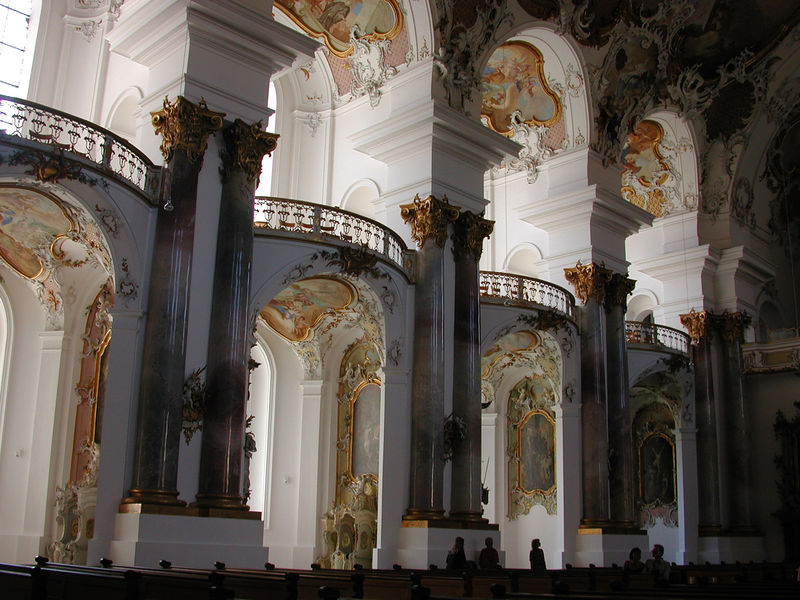
Titel: Klosterkirche Zwiefalten
Künstler: Johann Michael Fischer
Standort: Reutlingen, Kloster Zwiefalten (EU - D - BW)
Schlagwörter: gemälde, weiß, menschen, fenster, hell, marmor, säule, säulen, barock, stein, brüstung, kirche, gold, decke, rokoko, doppelsäule, engel, balkon, schiff, bilder, bank, stille, stuck, fotografie, vergoldet, dom, bänke, hauptschiff, kathedrale, kirchenschiff, gesims, mittelschiff, kanzel, seitenschiff, fresken, deckengemälde, heilig, basilika, gebälk, mittelbau, deckenmalerei, spätbarock, balko, renoviert, kirchengestühl, #bänke, einbuchtun